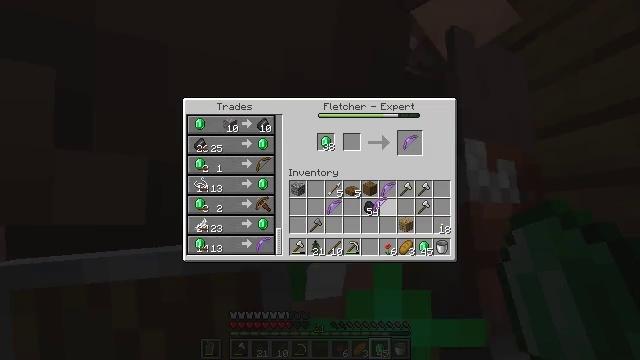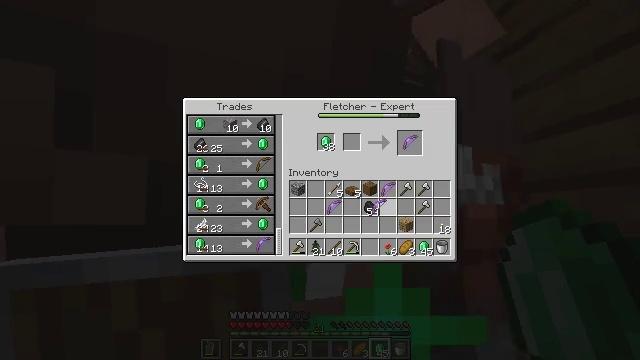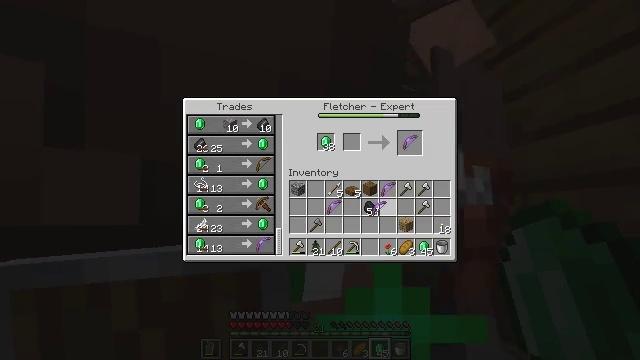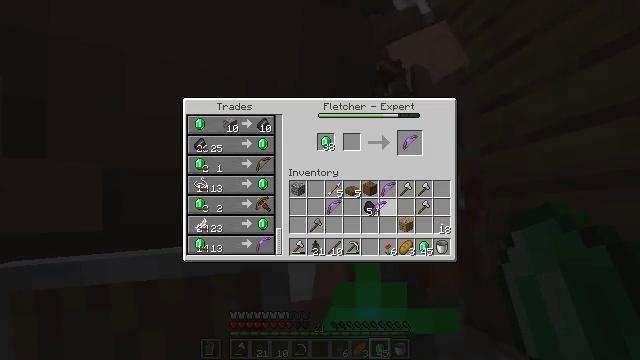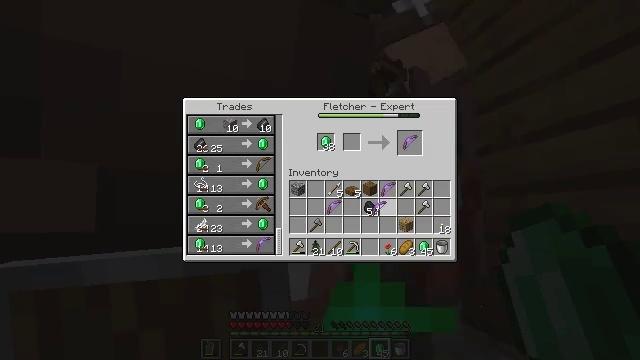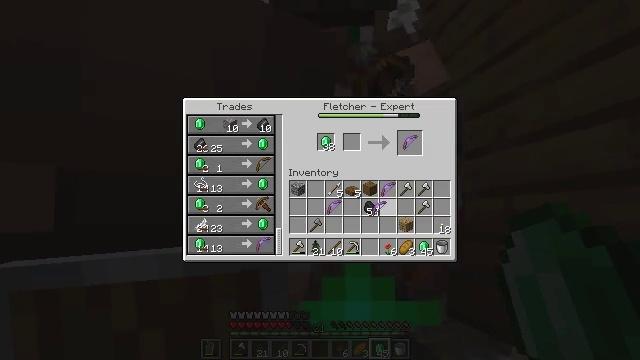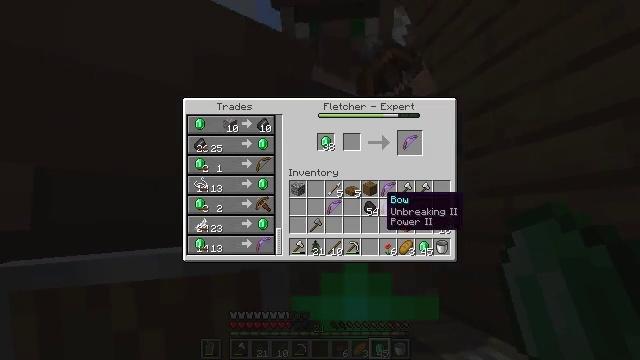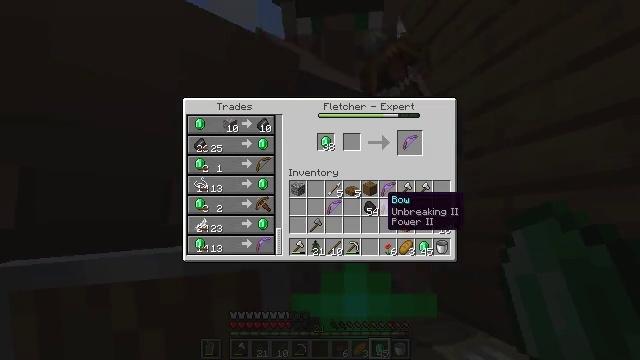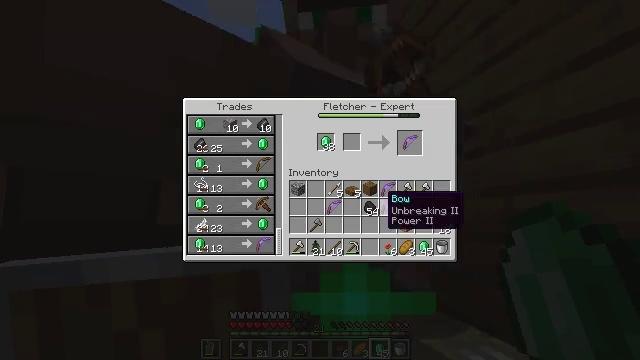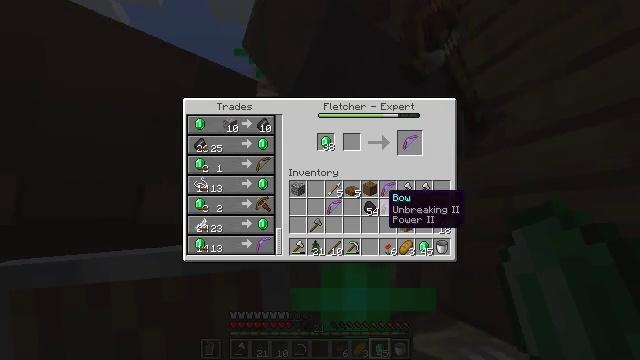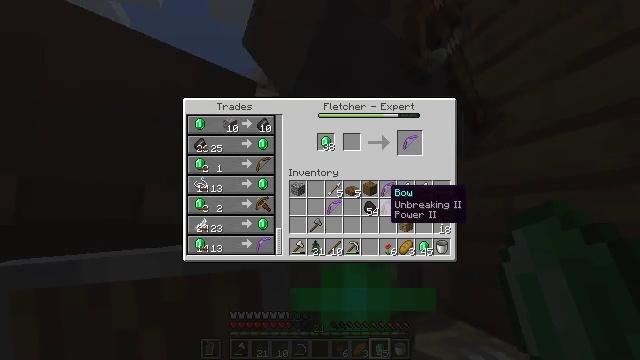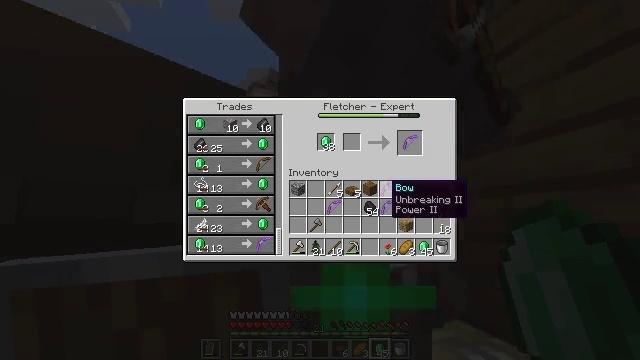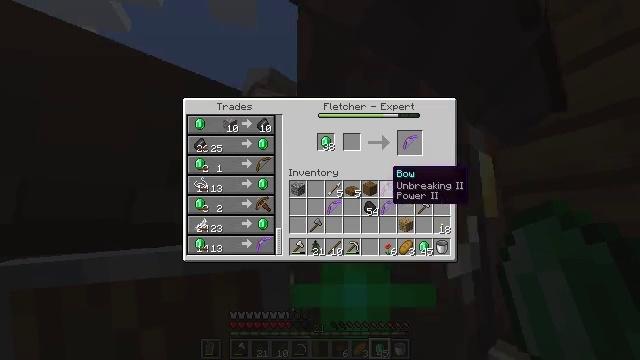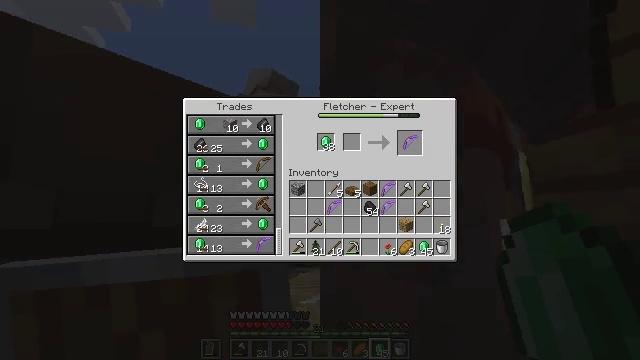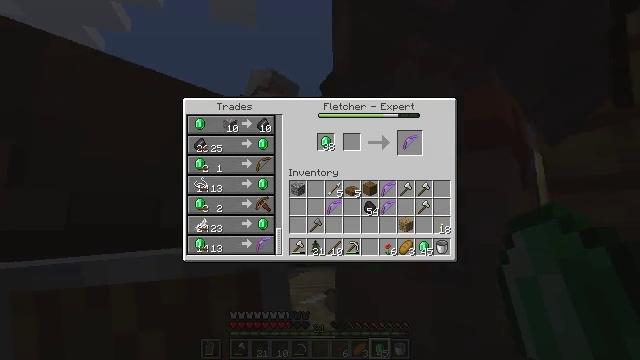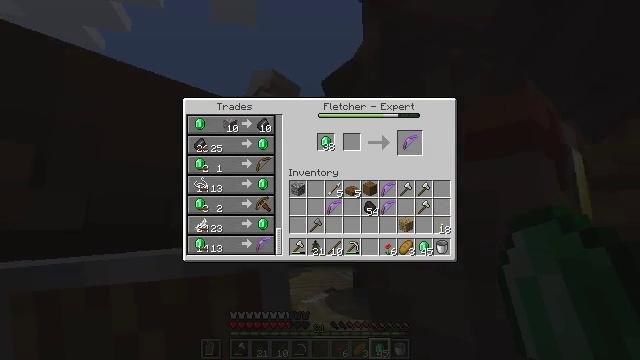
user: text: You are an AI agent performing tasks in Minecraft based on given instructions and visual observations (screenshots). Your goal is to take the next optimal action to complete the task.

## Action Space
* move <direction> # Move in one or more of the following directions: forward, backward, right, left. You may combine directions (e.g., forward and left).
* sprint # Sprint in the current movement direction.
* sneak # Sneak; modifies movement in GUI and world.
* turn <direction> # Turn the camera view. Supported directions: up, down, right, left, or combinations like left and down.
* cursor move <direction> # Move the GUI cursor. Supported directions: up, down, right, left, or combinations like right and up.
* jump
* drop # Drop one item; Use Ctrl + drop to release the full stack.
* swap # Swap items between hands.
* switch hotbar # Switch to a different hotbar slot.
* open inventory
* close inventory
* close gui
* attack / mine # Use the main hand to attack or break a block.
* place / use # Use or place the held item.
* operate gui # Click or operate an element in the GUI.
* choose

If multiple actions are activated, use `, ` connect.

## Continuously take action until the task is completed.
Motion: motion action
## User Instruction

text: Use the crafting grid to assemble arrows.
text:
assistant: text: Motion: open gui
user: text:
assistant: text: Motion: no_op
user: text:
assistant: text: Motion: operate gui
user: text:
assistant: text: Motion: operate gui
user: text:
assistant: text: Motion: operate gui
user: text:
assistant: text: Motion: no_op
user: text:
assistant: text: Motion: no_op
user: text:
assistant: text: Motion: no_op
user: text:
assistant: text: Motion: no_op
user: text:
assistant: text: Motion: no_op
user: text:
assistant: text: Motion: no_op
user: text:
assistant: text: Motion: cursor move up
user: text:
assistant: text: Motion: no_op
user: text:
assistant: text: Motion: no_op
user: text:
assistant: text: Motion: no_op
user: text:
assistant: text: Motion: no_op
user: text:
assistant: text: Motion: no_op
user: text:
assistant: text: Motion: no_op
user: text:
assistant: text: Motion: no_op
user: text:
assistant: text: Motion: no_op
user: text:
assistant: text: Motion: no_op
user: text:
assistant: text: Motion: cursor move up
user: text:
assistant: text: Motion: no_op
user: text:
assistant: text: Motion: no_op
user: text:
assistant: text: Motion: no_op
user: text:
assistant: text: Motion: no_op
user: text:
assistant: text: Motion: no_op
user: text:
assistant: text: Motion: no_op
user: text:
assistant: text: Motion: no_op
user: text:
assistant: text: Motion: no_op